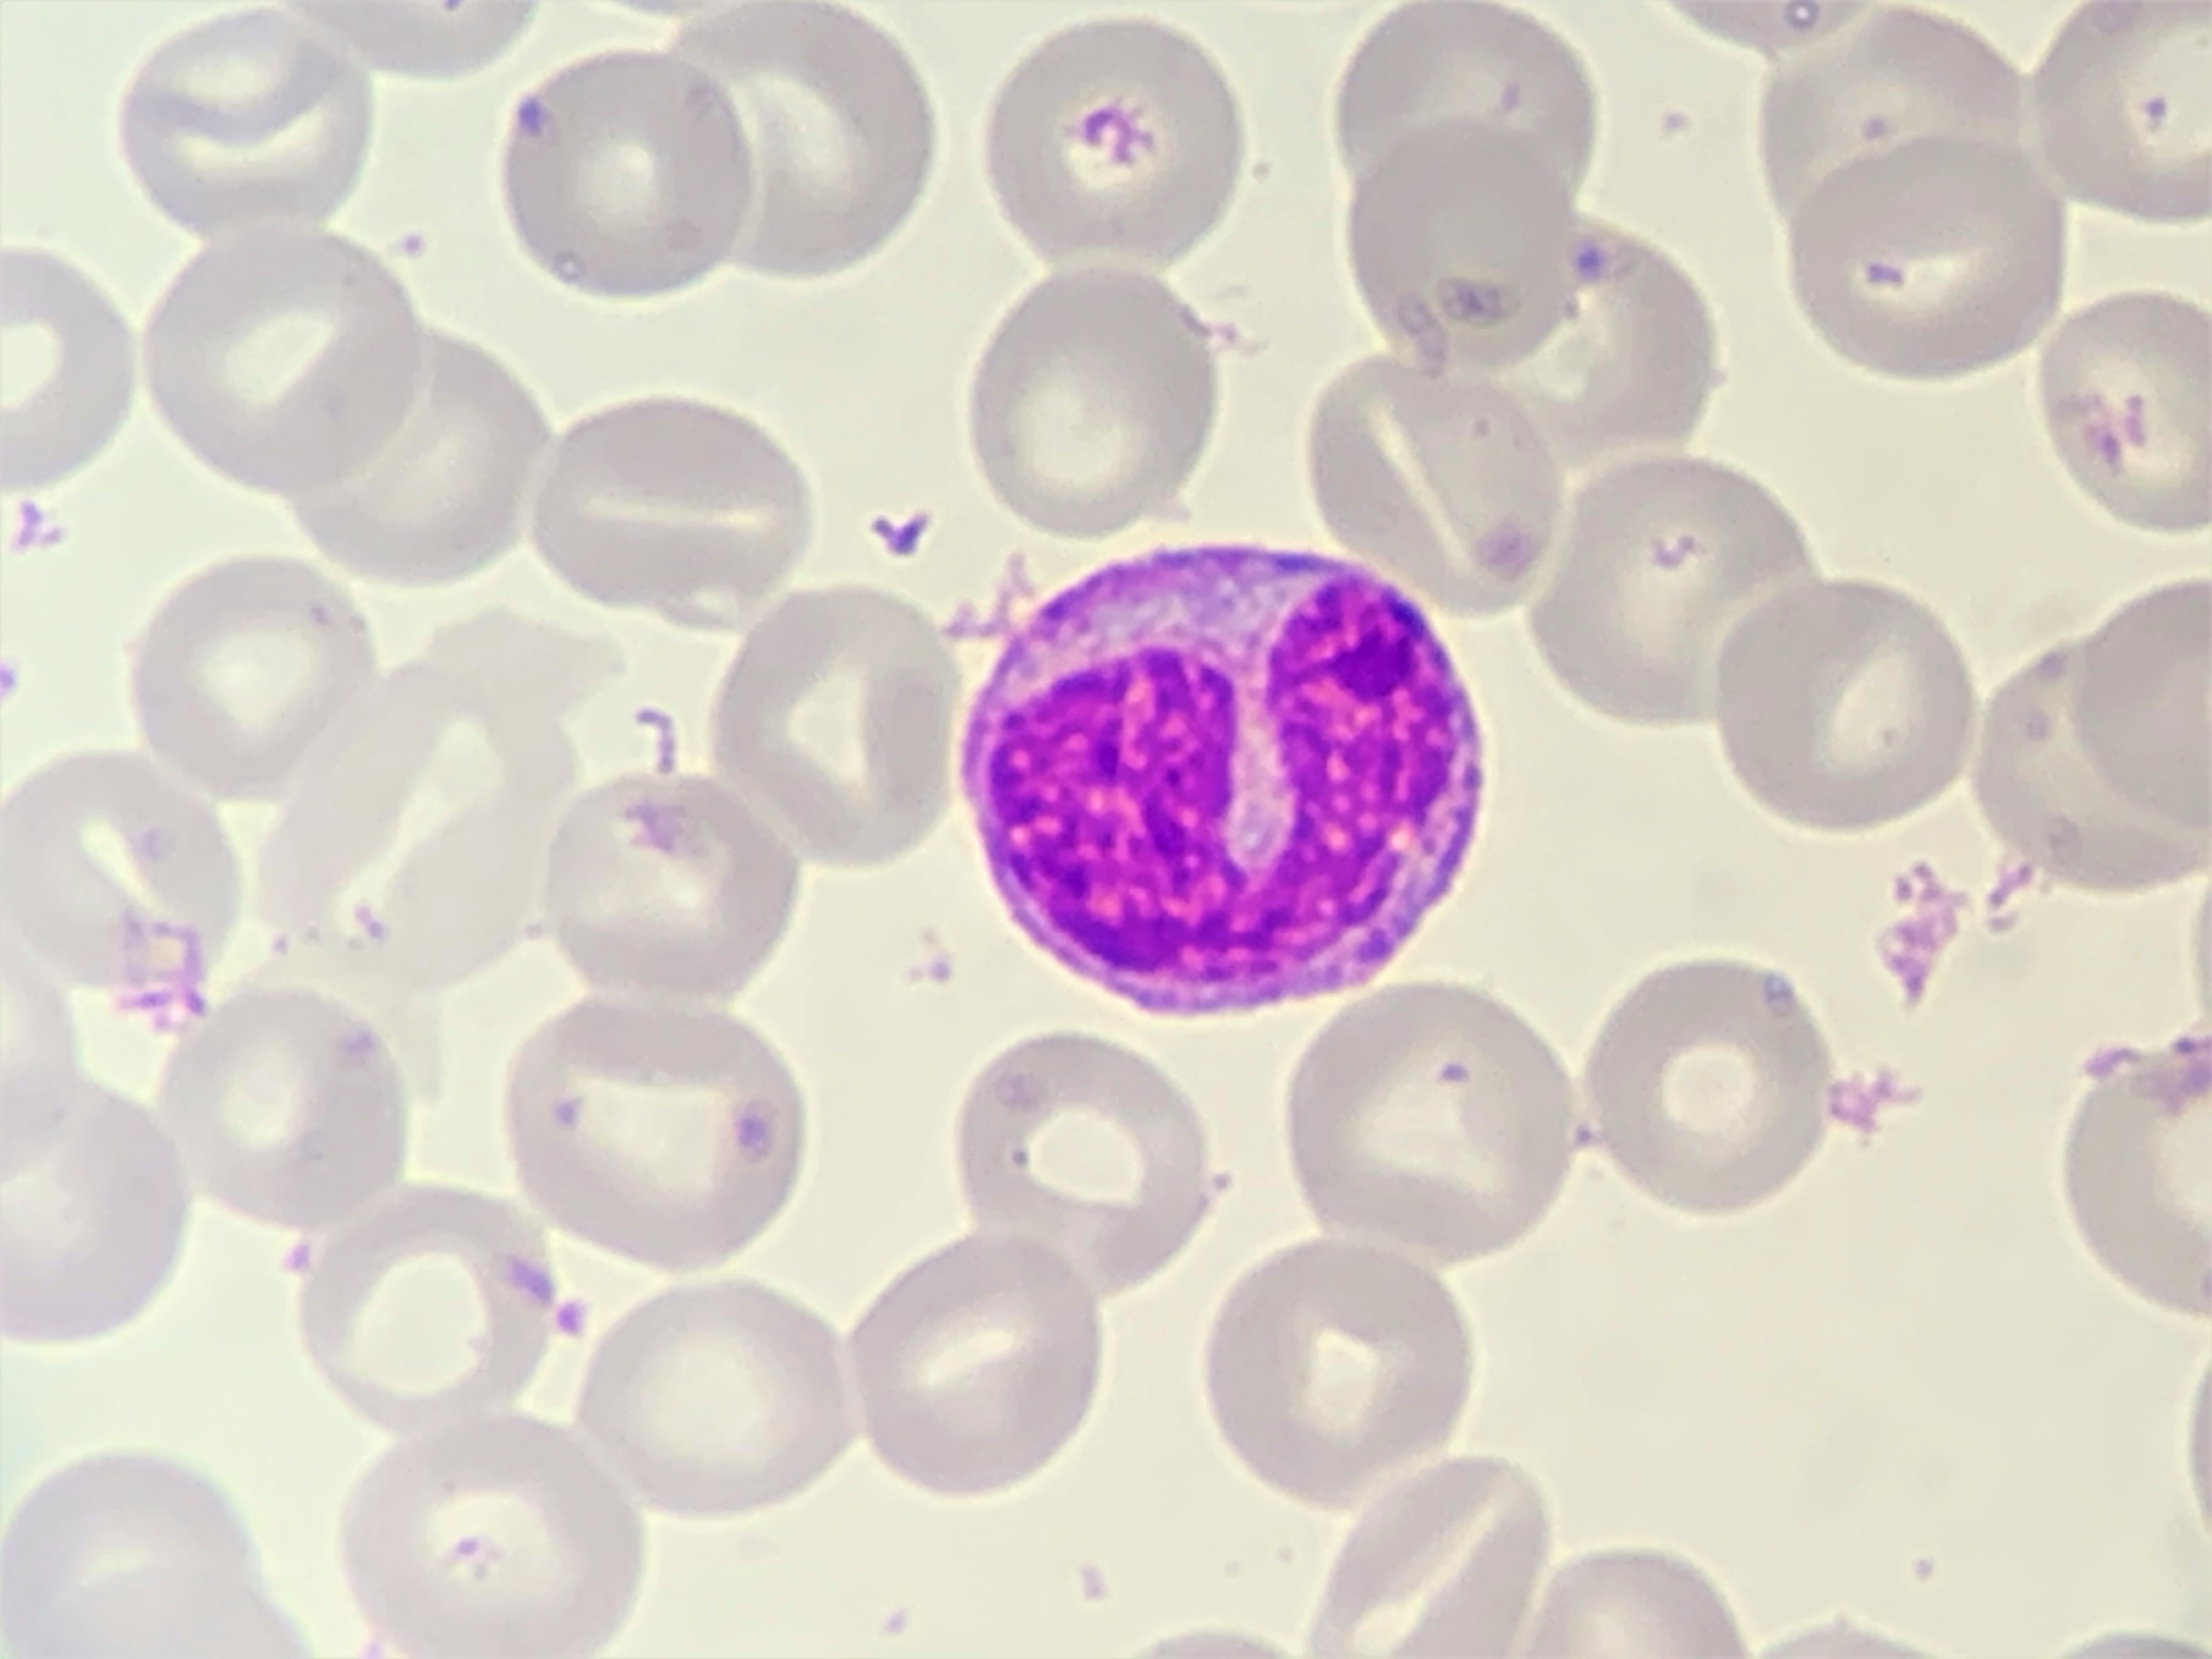
Cell type: MONOCYTES